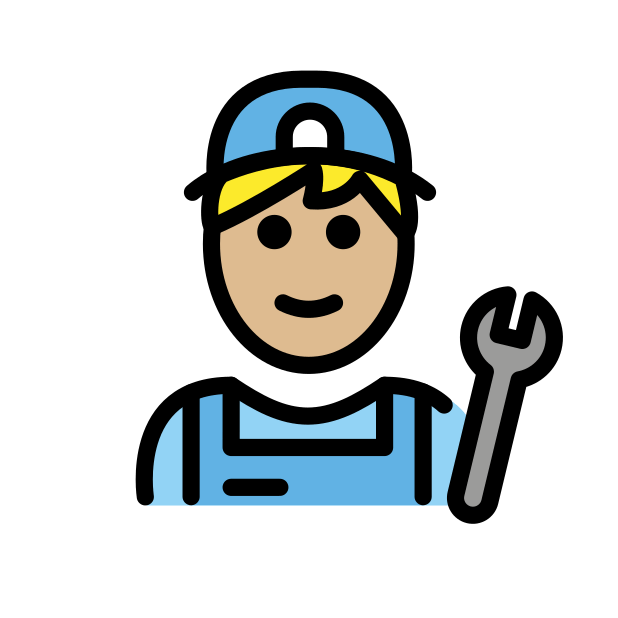
man mechanic: medium-light skin tone